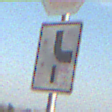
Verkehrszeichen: VerlaufVorfahrtsstrasse10
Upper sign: Stop
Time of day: MorningAfternoon
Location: Outdoor (Nature)
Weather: PartlyCloudy
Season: NotSpecified
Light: Natural